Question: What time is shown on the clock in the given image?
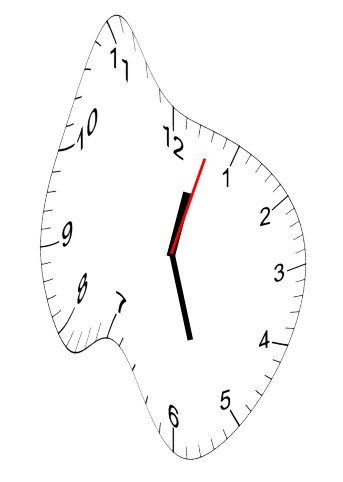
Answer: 12:27:03